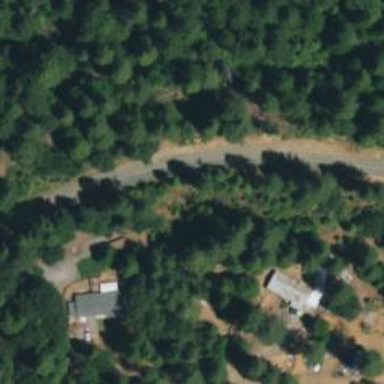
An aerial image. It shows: Unclassified road.